Question: In my controller a have this:
'''
List<SelectListItem> listItems = new List<SelectListItem>();
listItems.Add(new SelectListItem
{
Text = row["ProgramName"].ToString().Trim(),
Value = row["Id"].ToString().Trim(),
Selected = row["selected"].ToBoolean()
});
'''
but when I send the object to the razor view I get it like this
'''
@Html.DropDownList("ListaProgramas", (IEnumerable<SelectListItem>)ViewData["ListaProgramas"], new {@class = "form-control pull-left", @id = "ListaProgramas", @style = "color:black; width:100%;" })
'''
That look like this:

but Razor not set selected value. What i would do for resolve this issue ?
The HTML is this
'''
<select class="form-control pull-left" id="ListaProgramas" name="ListaProgramas" style="color:black; width:100%;">
<option selected="selected" value="1">VIADR</option>
<option value="2">TweakedBPclient</option>
</select>
'''
But in my controller I selected a different one
'''
List<SelectListItem> listItems = new List<SelectListItem>();
listItems.Add(new SelectListItem
{
Text = row["ProgramName"].ToString().Trim(),
Value = row["Id"].ToString().Trim(),
Selected = valor
});
'''
I want HTML Razor view take as selected the element that I selected in the controller code.
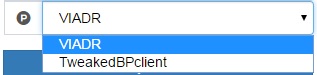
Answer: When crafting your 'SelectList', use this form instead:
'''
new SelectList(ViewData["ListaProgramas"], "Value" , "Text", itemToSelect);
'''
Where 'itemToSelect' is the appropriate 'row["Id"]' - since you don't have a model in play, you can pass this value in via the ViewData, as well. That being said, I also advise using strongly-typed views and helpers and simply setting the value in the model that is passed to the view, thereby cutting out the need to specify the 'itemToSelect' parameter altogether.